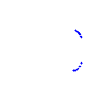
Particle: proton